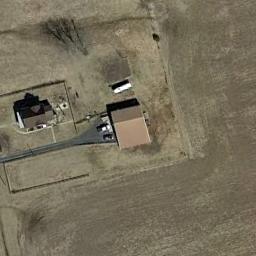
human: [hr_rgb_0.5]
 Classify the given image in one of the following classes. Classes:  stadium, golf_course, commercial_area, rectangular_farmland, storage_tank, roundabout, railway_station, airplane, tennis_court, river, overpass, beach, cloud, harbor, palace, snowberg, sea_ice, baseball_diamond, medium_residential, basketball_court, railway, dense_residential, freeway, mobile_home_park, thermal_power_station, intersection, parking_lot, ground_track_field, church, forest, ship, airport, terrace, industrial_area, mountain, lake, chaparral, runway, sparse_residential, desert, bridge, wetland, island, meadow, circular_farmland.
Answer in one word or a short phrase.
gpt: sparse_residential